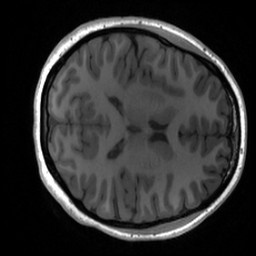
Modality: T1w
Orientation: axial
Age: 20
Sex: female
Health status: healthy